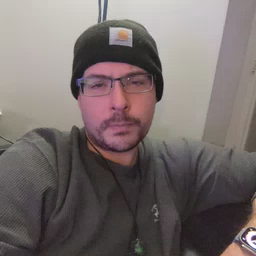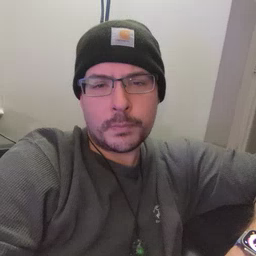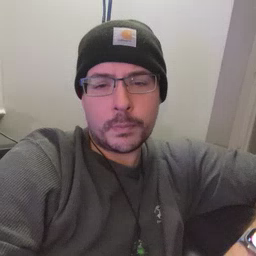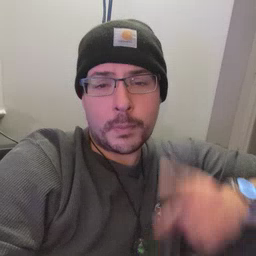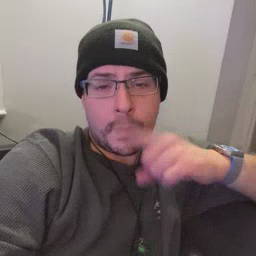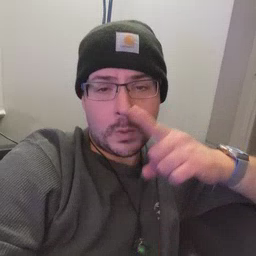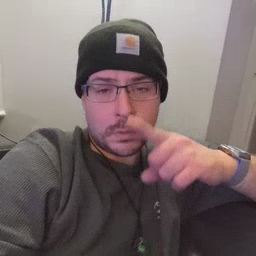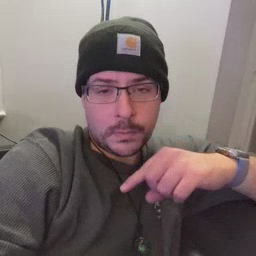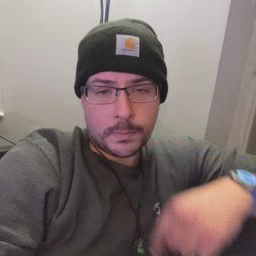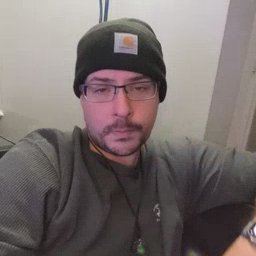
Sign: mouse